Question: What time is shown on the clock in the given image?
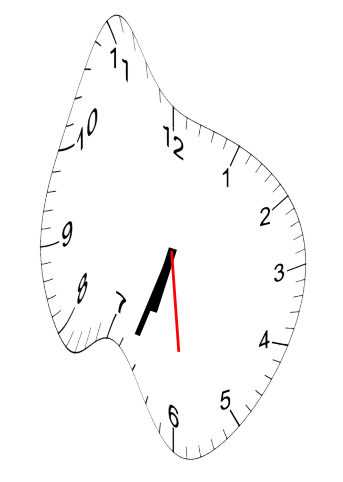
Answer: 06:33:29